В схеме, изображенной на рисунке, все вольтметры одинаковые, а их внутреннее сопротивление много больше всех остальных сопротивлений цепи.
Найдите показания вольтметров, если сопротивление каждого из резисторов $R=10~Ом$, а напряжение на входе цепи $U=4.5~В$.
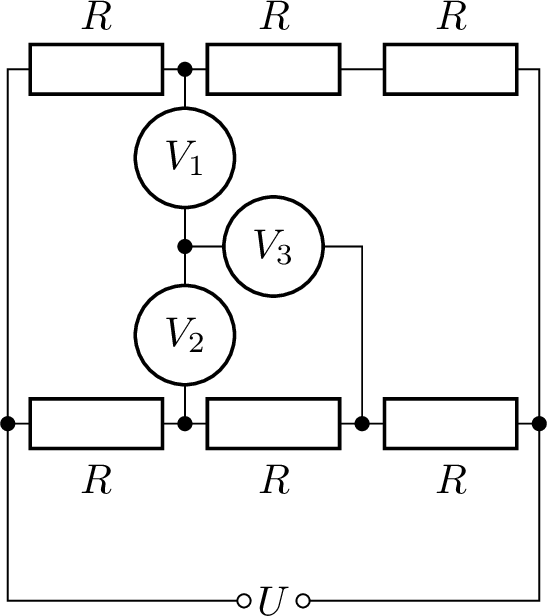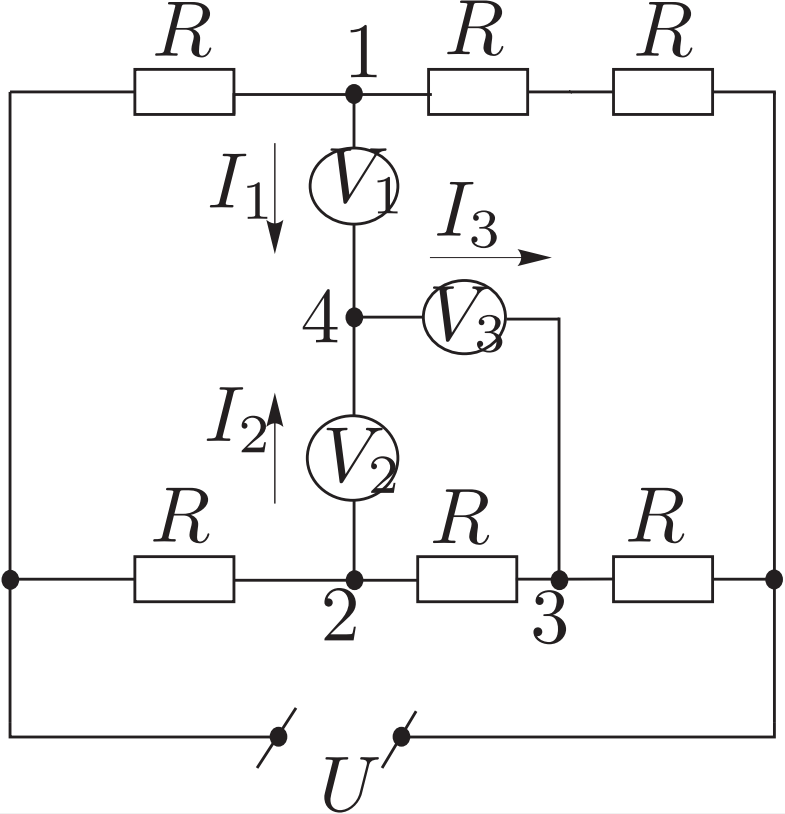
Решение: Обозначим напряжения на вольтметрах $V_{1}$, $V_{2}$, $V_{3}$ (см. рисунок) через $U_{1}$, $U_{2}$, $U_{3}$ соответственно.  Поскольку сопротивления вольтметров много больше сопротивлений всех резисторов, влиянием вольтметров на напряжения на резисторах в цепи можно пренебречь. Поэтому напряжение между точками $1$ и $2$ равно нулю; но вместе с тем оно равно $U_{1}-U_{2}$. Следовательно, $U_{1}=U_{2}$. Напряжение между точками $2$ и $3$ равно $U / 3$ или $U_{2}+U_{3}$.Для токов, протекающих через точку $4$, имеем$$I_{1}+I_{2}=I_{3},$$откуда можно записать $U_{1}+U_{2}=U_{3}=2 U_{2}$, так как сопротивления вольтметров равны. Следовательно, $3 U_{2}=U / 3$. Таким образом, показания вольтметров соответственно равны:$$\left|U_{1}\right|=0.5~В, \quad \left|U_{2}\right|=0.5~В,\quad \left|U_{3}\right|=1~В.$$
Ответ: $$ \left|U_{1}\right|=0.5~В, \quad \left|U_{2}\right|=0.5~В,\quad \left|U_{3}\right|=1~В. $$
Темы:
T, Электричество, Всероссийские, Вольтметр, Напряжение